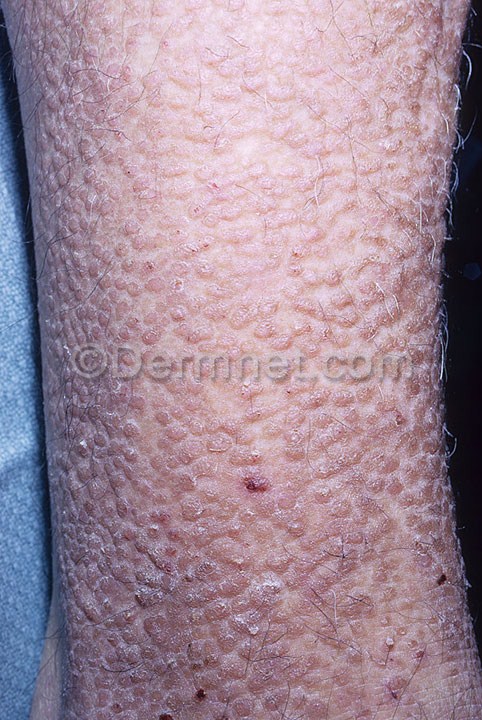
Disease: Systemic Disease